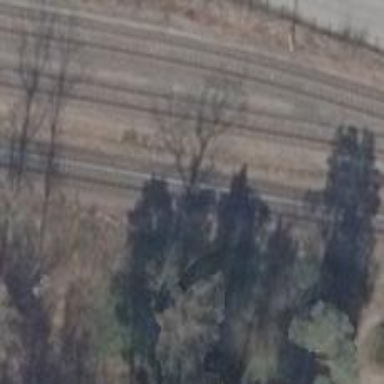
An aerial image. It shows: Railway signal.